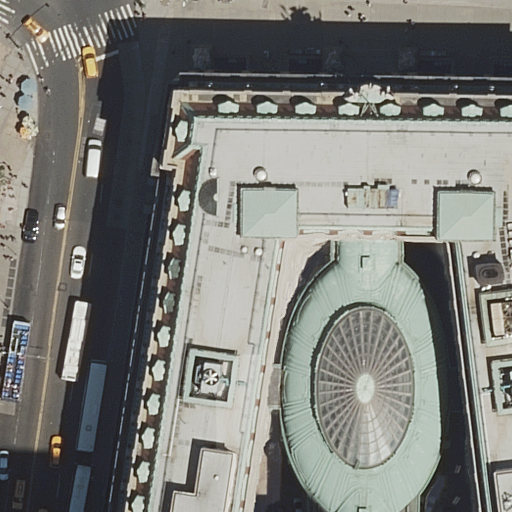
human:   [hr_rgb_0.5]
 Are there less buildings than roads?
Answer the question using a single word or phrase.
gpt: yes

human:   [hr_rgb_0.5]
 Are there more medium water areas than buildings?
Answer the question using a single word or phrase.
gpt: no

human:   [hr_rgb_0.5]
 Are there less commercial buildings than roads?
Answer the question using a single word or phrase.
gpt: yes

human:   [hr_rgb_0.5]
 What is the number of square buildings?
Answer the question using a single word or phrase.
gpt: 0

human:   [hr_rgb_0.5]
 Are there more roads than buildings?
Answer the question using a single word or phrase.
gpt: yes

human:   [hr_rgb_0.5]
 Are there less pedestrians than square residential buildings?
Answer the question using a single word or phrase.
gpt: no

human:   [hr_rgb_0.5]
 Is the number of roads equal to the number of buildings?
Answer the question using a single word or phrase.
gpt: no

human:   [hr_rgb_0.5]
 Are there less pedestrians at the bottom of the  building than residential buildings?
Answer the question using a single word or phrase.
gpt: no

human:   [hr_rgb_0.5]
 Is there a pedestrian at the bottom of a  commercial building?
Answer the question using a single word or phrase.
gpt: no

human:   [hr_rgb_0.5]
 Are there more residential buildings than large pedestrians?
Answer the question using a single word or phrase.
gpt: no

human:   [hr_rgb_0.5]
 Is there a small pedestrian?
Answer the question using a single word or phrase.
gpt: yes

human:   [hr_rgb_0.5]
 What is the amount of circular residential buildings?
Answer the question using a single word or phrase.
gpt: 0

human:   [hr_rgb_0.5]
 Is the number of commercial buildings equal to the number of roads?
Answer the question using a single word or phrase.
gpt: no

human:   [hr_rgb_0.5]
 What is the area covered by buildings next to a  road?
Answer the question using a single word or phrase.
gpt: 1415m2

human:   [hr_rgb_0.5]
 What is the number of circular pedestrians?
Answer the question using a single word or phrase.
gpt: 0

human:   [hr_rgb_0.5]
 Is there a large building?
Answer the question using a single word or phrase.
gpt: yes

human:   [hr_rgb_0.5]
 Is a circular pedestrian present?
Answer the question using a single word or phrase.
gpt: no

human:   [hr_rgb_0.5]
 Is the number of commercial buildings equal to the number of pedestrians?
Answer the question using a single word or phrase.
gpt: no

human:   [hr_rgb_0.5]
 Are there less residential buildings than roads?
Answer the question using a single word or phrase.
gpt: yes

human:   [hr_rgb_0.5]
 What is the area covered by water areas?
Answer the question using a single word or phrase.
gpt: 0m2

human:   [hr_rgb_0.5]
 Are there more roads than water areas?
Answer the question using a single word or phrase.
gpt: yes

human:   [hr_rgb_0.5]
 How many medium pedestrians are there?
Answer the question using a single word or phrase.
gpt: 0

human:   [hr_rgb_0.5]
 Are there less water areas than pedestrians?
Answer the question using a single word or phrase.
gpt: yes

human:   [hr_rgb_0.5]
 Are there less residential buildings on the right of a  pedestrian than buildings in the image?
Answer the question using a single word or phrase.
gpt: no

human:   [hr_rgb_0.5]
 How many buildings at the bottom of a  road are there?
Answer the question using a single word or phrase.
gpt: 1

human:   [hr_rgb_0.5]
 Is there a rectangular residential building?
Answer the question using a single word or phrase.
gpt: no

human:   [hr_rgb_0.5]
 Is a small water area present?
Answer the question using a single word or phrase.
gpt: no

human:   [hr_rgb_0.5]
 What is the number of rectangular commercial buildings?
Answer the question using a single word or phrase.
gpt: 0

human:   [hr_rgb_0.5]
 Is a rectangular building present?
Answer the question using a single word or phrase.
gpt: no

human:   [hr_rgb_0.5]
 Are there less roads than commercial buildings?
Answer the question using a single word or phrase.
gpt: no

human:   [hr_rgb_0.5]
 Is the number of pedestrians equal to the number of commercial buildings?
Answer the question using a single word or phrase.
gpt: no

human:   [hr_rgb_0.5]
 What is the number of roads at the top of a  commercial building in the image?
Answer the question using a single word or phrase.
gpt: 0

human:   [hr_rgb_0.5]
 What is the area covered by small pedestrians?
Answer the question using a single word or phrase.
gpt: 0m2

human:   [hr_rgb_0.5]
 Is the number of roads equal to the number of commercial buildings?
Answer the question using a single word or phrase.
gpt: no

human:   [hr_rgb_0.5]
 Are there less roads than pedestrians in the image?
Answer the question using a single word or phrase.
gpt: no

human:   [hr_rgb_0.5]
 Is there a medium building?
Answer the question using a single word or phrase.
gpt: no